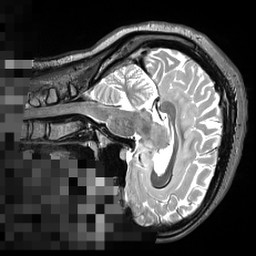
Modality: T2w
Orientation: sagittal
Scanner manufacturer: siemens
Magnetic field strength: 3 T
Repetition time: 3.2 s
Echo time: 0.564 s